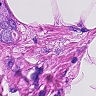
Metastatic tissue present: yes